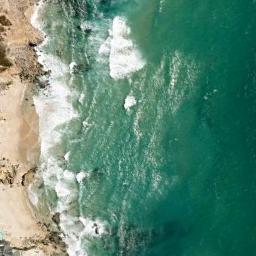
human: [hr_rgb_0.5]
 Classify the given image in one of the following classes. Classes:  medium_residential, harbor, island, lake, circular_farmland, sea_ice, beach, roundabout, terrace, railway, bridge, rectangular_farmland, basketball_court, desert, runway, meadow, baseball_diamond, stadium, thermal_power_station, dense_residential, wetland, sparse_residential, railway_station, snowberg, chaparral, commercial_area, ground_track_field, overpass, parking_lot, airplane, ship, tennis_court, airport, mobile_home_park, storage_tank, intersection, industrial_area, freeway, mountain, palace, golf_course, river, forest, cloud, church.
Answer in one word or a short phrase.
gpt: beach